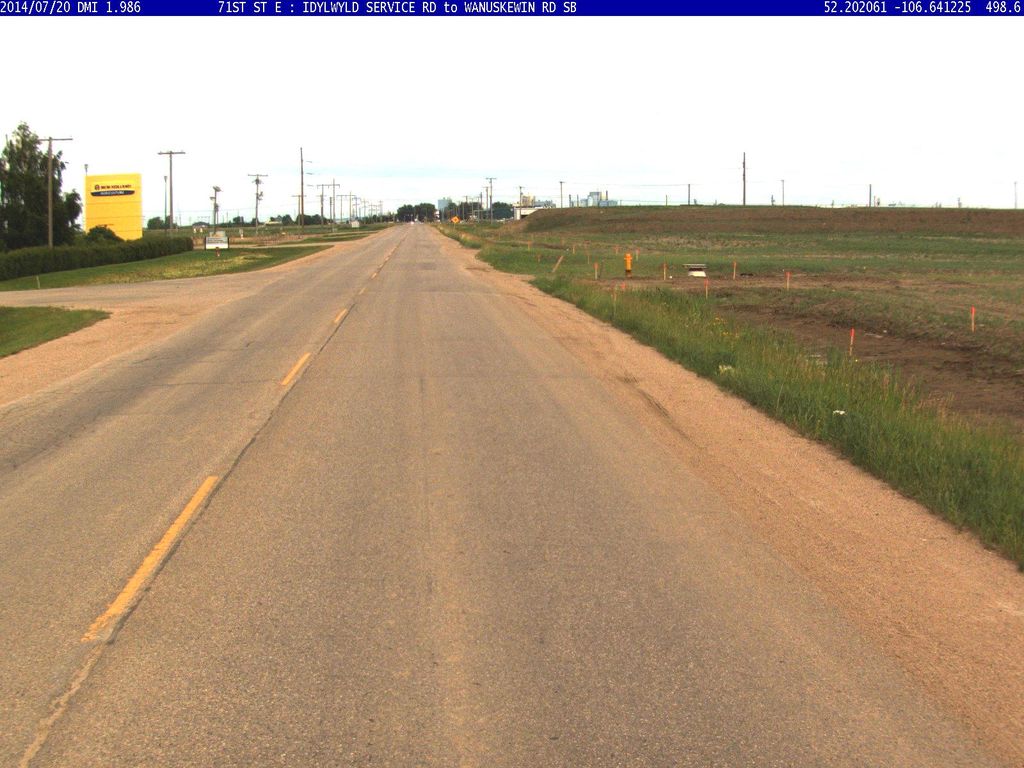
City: saskatoon